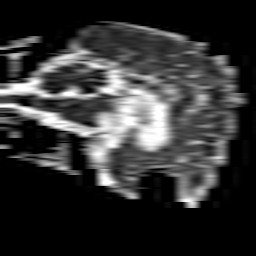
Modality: ADC
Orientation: sagittal
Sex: male
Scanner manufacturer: philips
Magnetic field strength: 1.5 T
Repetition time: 4.6 s
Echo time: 0.07621 s